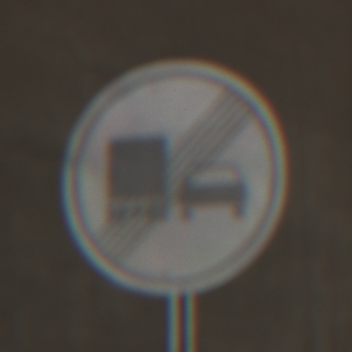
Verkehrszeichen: EndeUeberholverbotKraftfahrzeuge
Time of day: Midday
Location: Roofed (Tunnel)
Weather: NotSpecified
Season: NotSpecified
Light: Natural